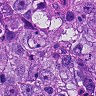
Metastatic tissue present: yes